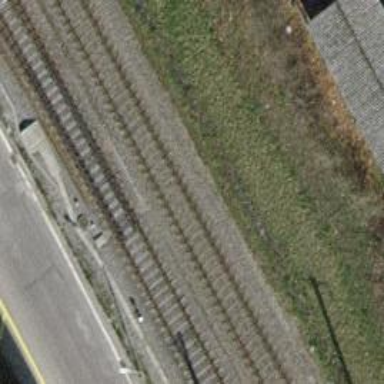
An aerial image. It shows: Railway switch.